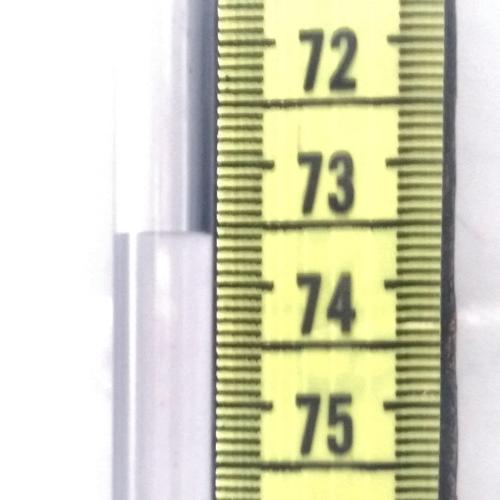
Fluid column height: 73.6 cm